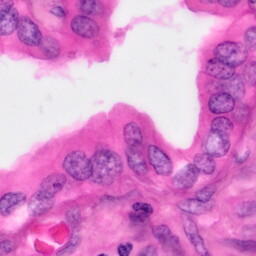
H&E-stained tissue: Pancreatic